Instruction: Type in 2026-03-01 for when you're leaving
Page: home
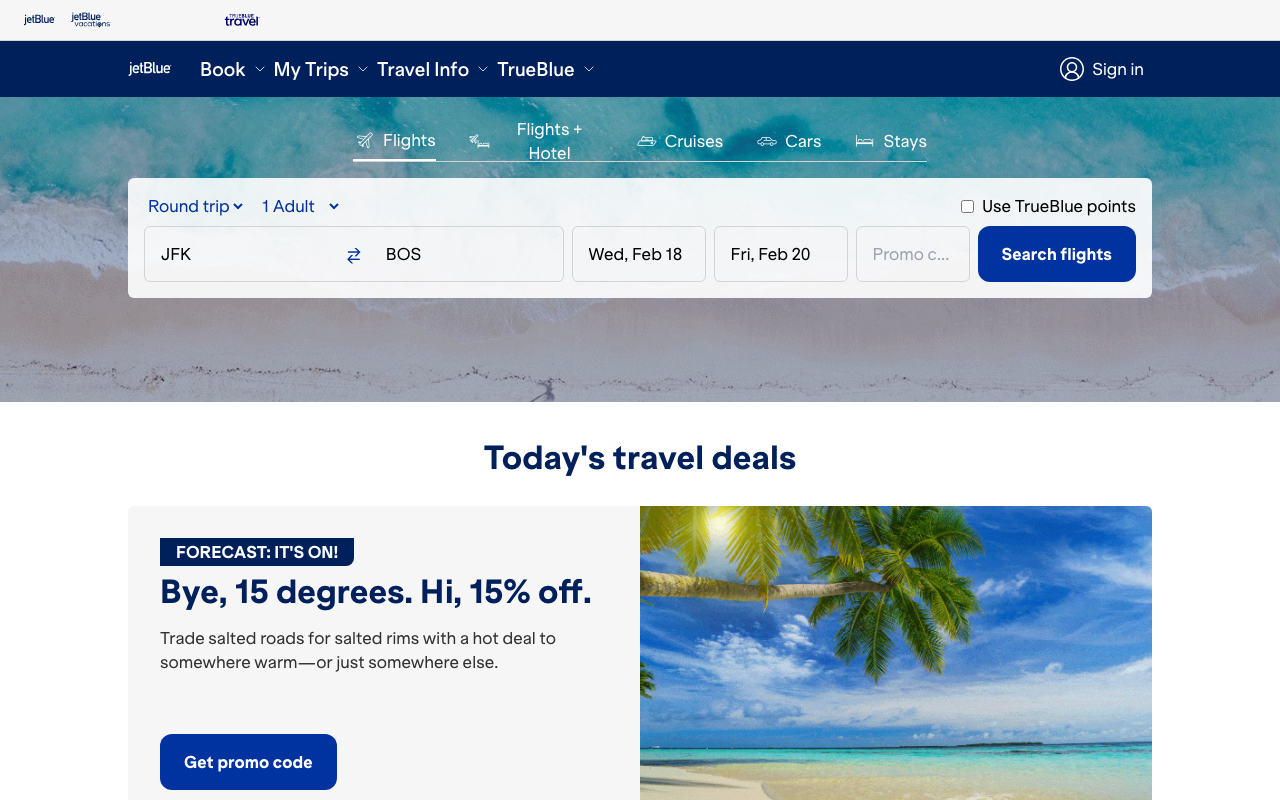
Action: type